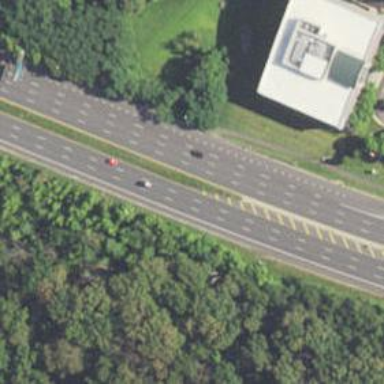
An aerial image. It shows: Primary highway that is also expressway.